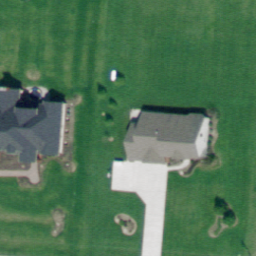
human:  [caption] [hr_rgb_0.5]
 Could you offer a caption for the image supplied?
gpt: This is a sparse residential area with two houses surrounded by verdant lawn .

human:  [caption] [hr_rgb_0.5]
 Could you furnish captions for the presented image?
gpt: Two houses are surrounded by verdant lawn in the sparse residential area .

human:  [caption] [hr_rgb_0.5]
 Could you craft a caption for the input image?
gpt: Two houses are surrounded by verdant lawn in the sparse residential area .

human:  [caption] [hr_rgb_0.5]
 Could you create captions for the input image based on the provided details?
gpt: Two houses with verdant lawn surrounded in the sparse residential area .

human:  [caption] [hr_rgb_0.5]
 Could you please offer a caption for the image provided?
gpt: Two houses with verdant lawn surrounded .